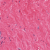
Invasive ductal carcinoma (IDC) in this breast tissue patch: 0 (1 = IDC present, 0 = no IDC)